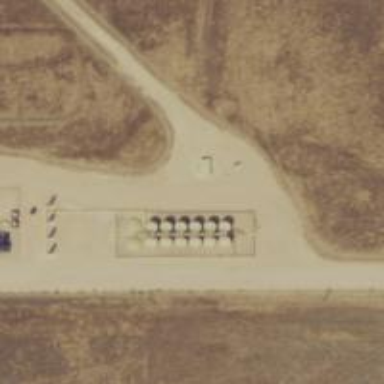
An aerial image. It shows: Storage tank with man-made structure.